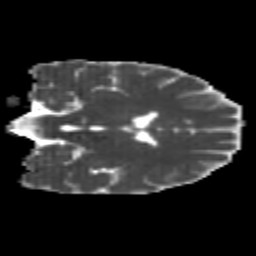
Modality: MD
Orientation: coronal
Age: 22
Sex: female
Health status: healthy
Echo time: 0.074 s